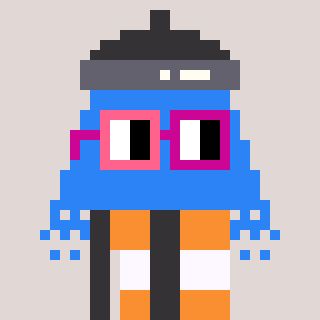
a pixel art character with square pink and red glasses, a shower-shaped head and a grayscale-colored body on a warm background